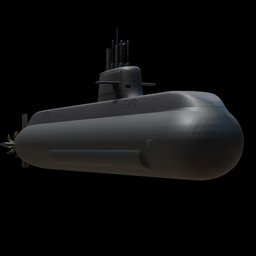
Label: mechanical